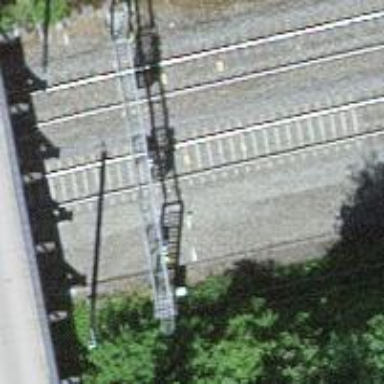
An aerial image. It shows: Railway signal.